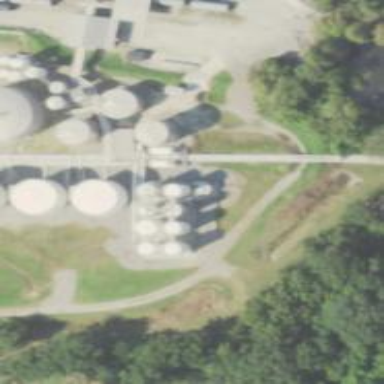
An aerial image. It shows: Storage tank with man-made structure.